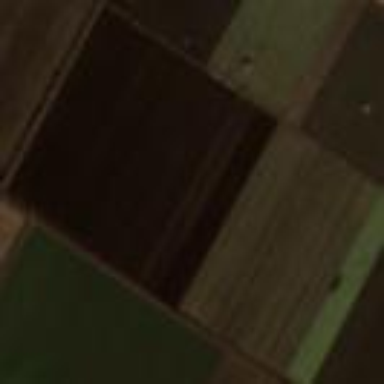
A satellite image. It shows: Picturesque farmland scene.